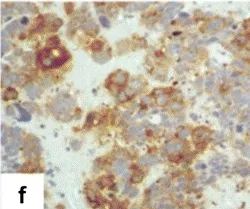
Imaging and Histopatological features of MB2. (f) Large cells show immunoreactivity for synaptophysin.
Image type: pathology (immunostaining)